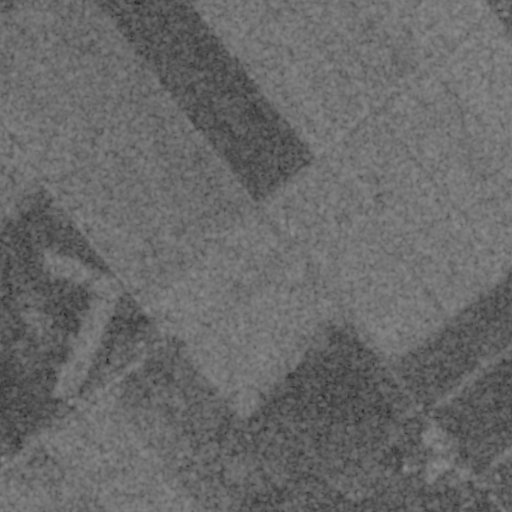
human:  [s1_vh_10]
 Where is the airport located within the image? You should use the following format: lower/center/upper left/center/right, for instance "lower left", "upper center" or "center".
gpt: The airport is located in the lower right of the image.
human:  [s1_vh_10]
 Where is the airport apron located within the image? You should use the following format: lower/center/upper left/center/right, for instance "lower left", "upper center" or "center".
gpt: The airport apron is located in the lower center of the image.
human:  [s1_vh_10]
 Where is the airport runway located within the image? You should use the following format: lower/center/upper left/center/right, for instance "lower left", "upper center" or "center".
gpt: The airport runway is located in the lower center of the image.
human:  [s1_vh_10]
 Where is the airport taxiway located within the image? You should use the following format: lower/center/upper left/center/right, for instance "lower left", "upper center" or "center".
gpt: The airport taxiway is located in the lower center of the image.
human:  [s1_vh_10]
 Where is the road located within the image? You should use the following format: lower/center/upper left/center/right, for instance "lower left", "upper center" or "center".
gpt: There is no road in the image.

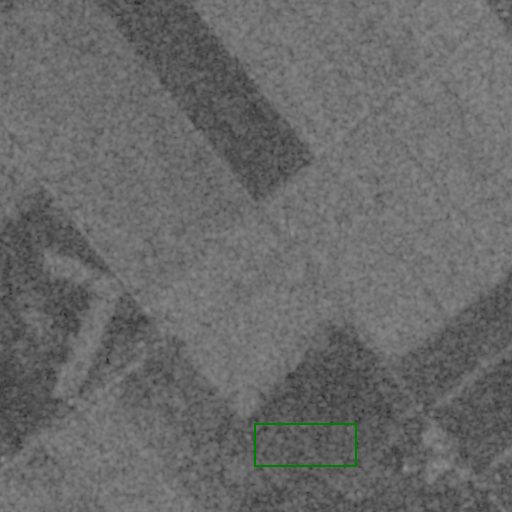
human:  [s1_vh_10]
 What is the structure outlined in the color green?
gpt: The structure outlined in green is an airport.
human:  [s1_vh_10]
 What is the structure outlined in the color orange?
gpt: There is no orange outline.